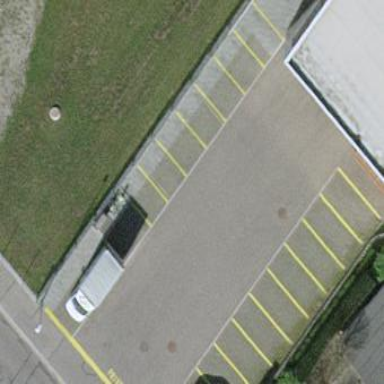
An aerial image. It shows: Parking area with surface.